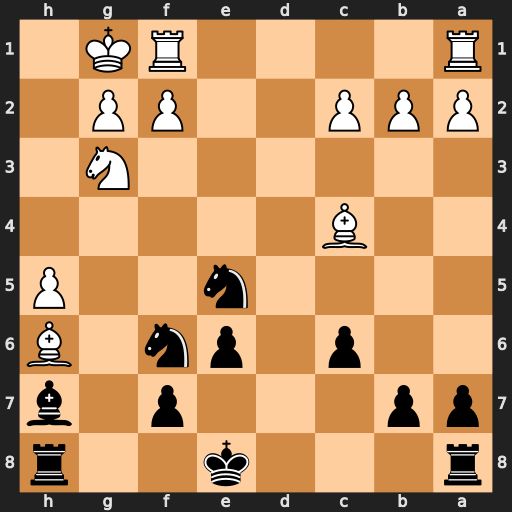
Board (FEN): r3k2r/pp3p1b/2p1pn1B/4n2P/2B5/6N1/PPP2PP1/R4RK1
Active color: b
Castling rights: kq
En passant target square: -
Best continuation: Nxc4 Bg7 Ke7 Bxh8 Rxh8